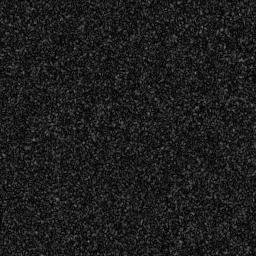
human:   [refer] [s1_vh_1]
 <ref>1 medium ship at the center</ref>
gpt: <box>[[38, 48, 51, 56, 0]]</box>